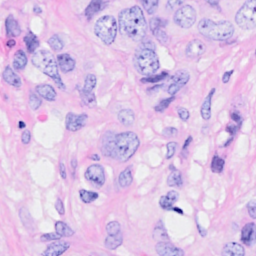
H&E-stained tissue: Breast